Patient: sex M, age 61
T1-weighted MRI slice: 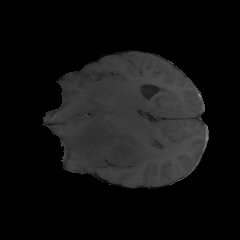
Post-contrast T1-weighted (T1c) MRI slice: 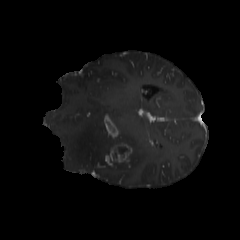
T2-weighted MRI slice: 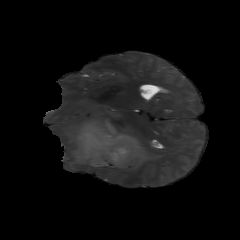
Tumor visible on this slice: yes
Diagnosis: Glioblastoma, IDH-wildtype
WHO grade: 4